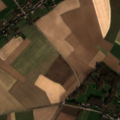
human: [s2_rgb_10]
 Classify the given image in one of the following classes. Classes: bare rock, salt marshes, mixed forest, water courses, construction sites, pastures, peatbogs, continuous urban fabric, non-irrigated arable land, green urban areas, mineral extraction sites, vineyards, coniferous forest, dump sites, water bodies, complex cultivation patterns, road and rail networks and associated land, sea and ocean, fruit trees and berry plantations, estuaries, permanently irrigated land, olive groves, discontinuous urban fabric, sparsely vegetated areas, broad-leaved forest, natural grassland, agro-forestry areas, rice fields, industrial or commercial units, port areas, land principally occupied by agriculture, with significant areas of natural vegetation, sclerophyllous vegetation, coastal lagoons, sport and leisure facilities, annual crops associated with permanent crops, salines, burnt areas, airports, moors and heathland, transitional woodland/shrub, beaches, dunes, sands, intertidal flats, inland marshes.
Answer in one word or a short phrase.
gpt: discontinuous urban fabric, sport and leisure facilities, non-irrigated arable land, complex cultivation patterns